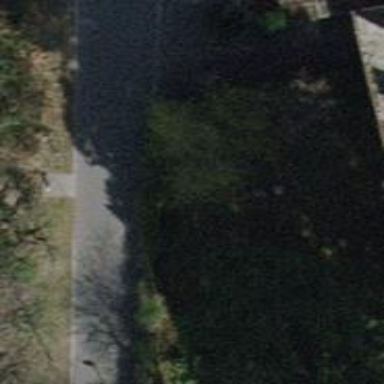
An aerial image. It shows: Retaining wall.